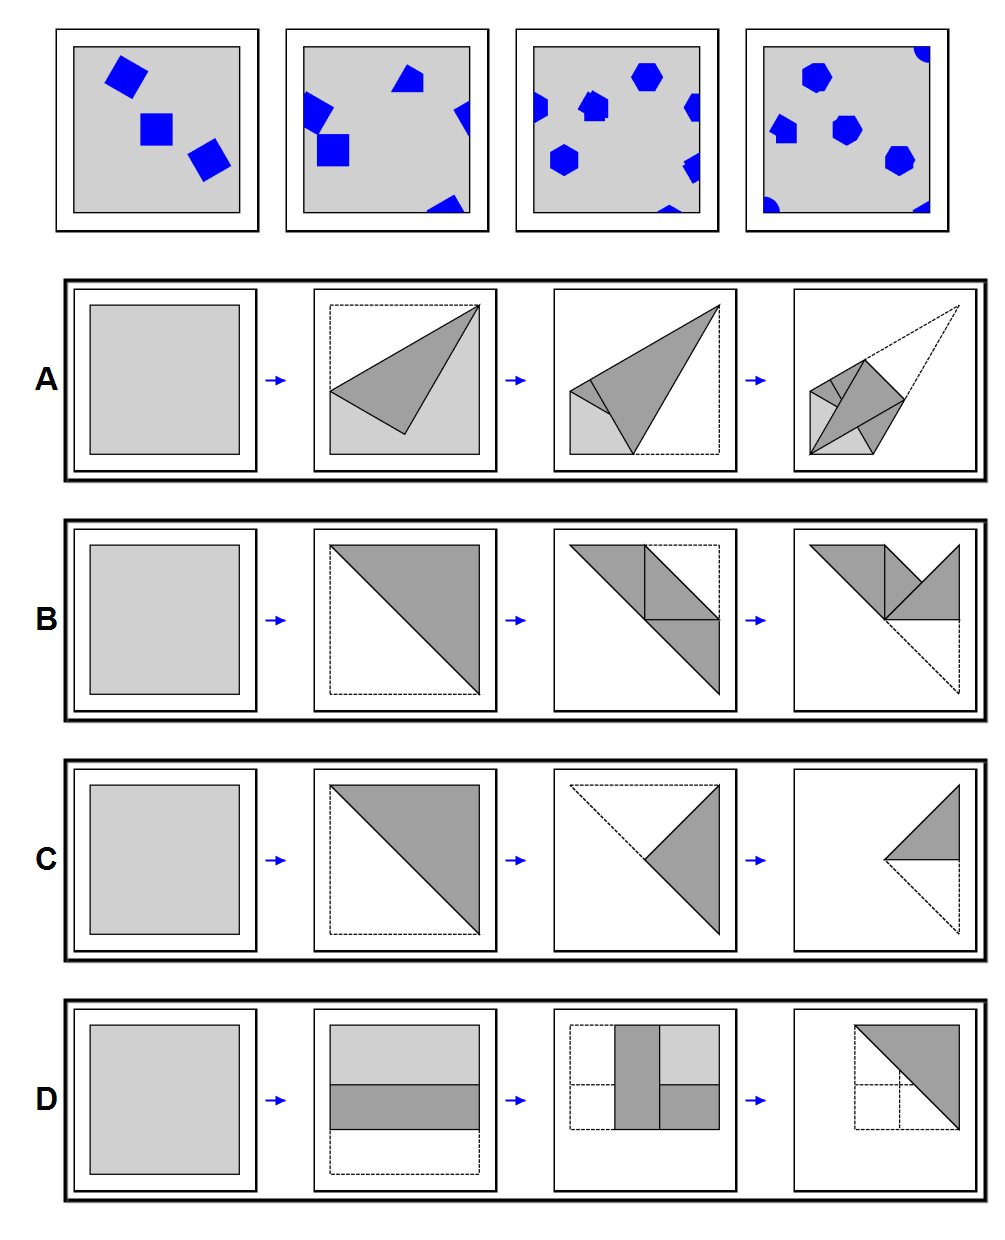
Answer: A